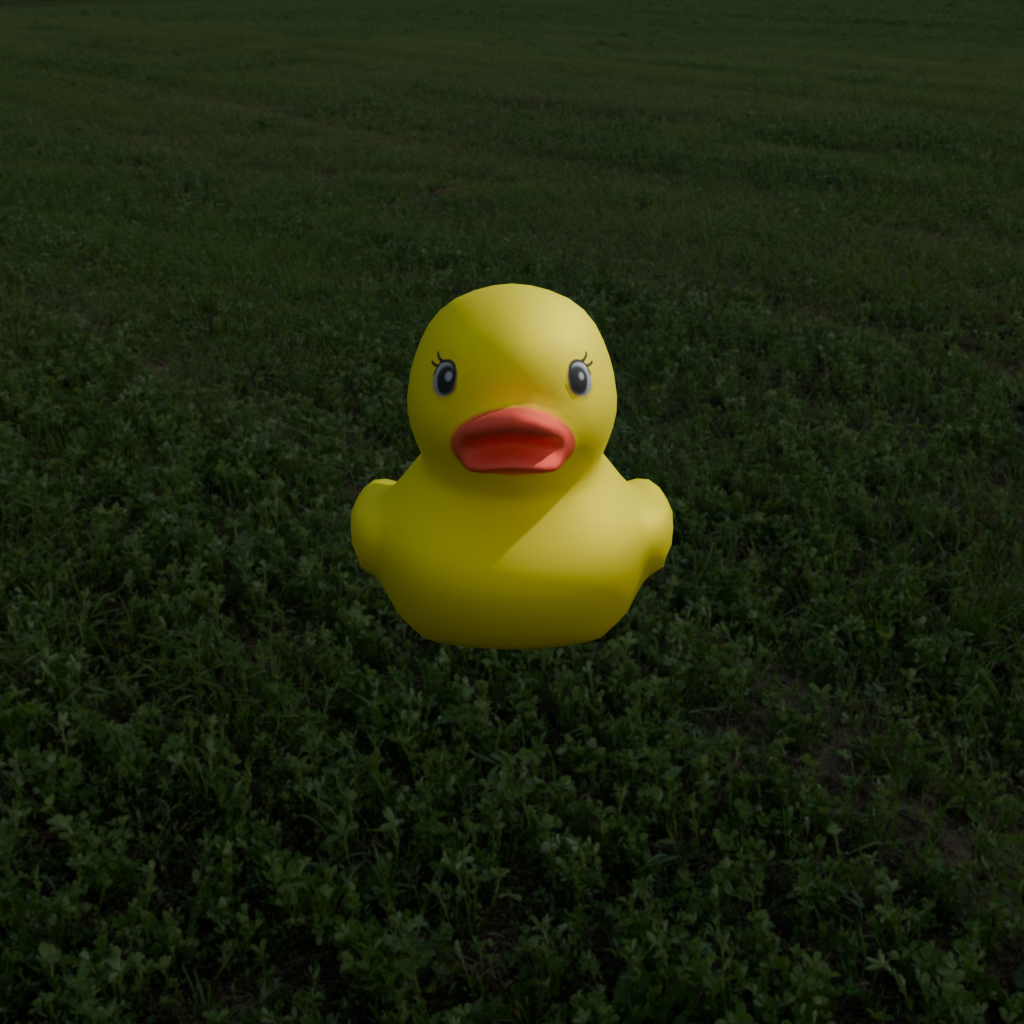
an image of a yellow rubber duck seen from <front> in a green field under a cloudy sky at sunset.